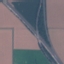
Land use / land cover class: Highway